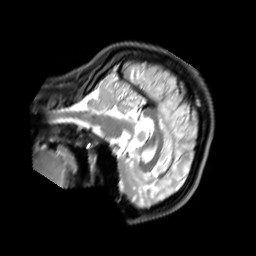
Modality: PDw
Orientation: sagittal
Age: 22
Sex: female
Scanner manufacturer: siemens
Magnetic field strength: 3 T
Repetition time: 11.88 s
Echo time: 0.014 s